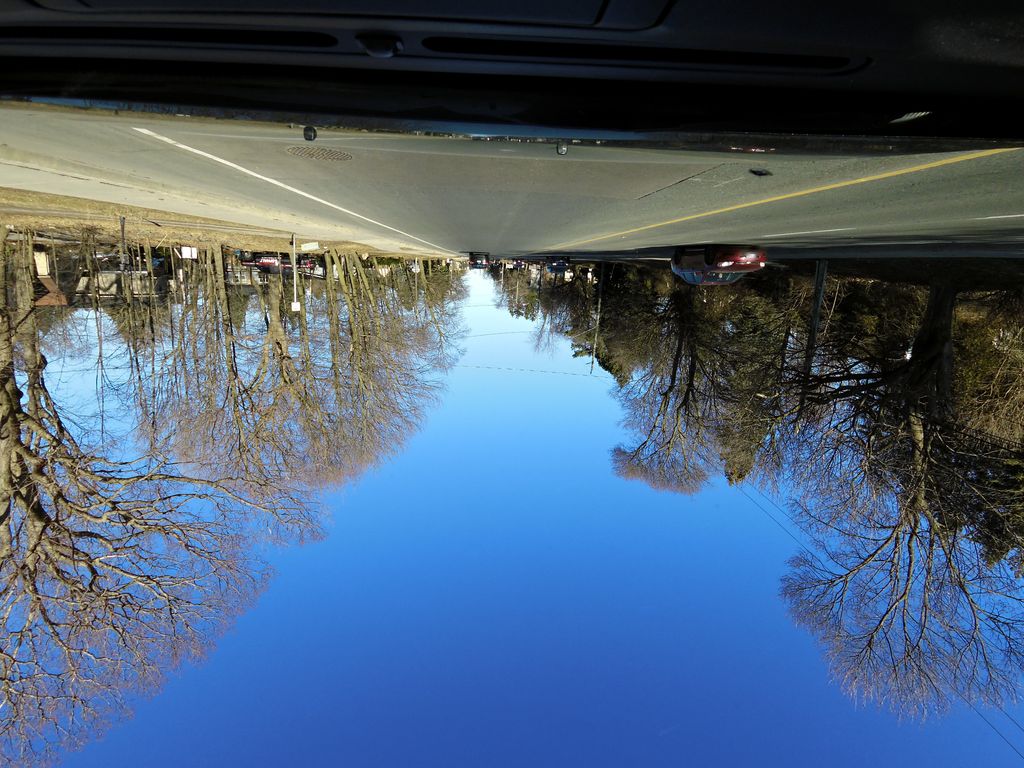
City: hamilton